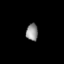
Tissue: lung
Cell type: Others
Senescence score: 0.2118
Nuclear area (px): 200
Mean DAPI intensity: 142.695